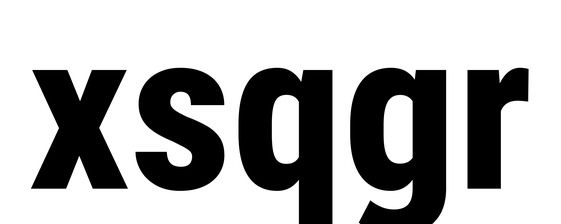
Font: Roboto_Condensed_ExtraBold